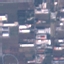
Land use / land cover: Industrial